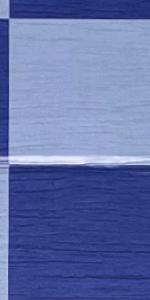
Label: Empty